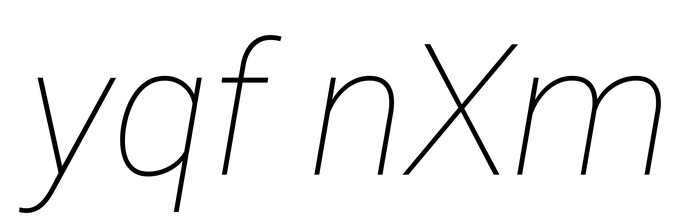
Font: Roboto-Italic_Thin_Italic